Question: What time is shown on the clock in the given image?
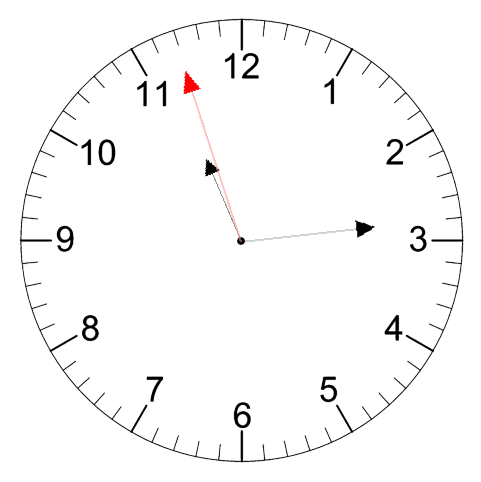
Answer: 11:13:57